Question: When I right-click a symbol and run the ReSharper command, ReSharper will often seem to spend most of its time searching resx files. The majority of the time during which the progress dialog is visible, the file names shown in that dialog are various .resx files in the solution.

Is ReSharper actually searching .resx files? Why would it do this, and why would it take so long? Can I alter this behavior?
---
Setup: ReSharper 8.2.0.2160 C# Edition. Visual Studio 2013 Premium.
What I've tried:
- <URL>-
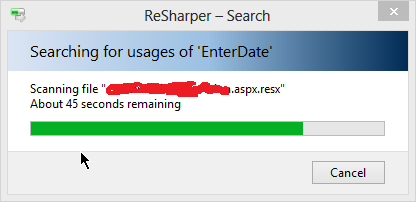
Answer: The answer to this is all due to ReSharper's underlying architecture. When processing files, ReSharper will build an abstract syntax tree, and each node in the tree can have one or more references to an element in the semantic model. In other words, the 'Foo' in the expression 'new Foo(42)' will have a reference to the semantic element describing the class called 'Foo'. Each file will have lots of references, as any usage of an element (variable, parameter, method, property, CSS class, HTML colour, file system path, and more) has one or more references to the declaration of that element.
These references are very powerful. They enable +Click navigation, by simply navigating to the target(s) of the reference. They can provide code completion by displaying the candidate targets that would satisfy a reference at the current location in code.
And of course, they also power Find Usages, by finding all references that target a particular element. But this requires working backwards, from the target to the reference. The brute force approach would require checking the target of every reference in every file, trying to find the target. This clearly wouldn't scale, and the data set is too big to cache.
To make Find Usages run in a sane timescale, ReSharper also maintains a word index, of all words used in all files (this also helps with normal Go To navigation). When you invoke Find Usages on a symbol (such as 'EnterDate' in the screenshot in the question), ReSharper uses the word index to narrow down the files it needs to search - it would look up 'EnterDate', and only use those files that include the word. Once it has a reduced subset of files to search, it needs to find any references that target the original element. To do this, it walks the syntax tree of each file in the subset. Each node is checked for references that match the name of the symbol we're looking for, e.g. 'EnterDate'. If it matches, the reference is resolved, and the target is checked to see if it matches the same element - the 'EnterDate' class, or property or whatever it actually was. If it does point to the expected target, it is added to the collection of usages, and gets displayed to the user.
(Things are slightly more complex than this, in that a reference might have multiple names, e.g. if you try and find usages on '[Pure]', ReSharper needs to find any usages of both 'Pure' or 'PureAttribute'. Fortunately, these alternative names are also stored in the word index, and used to help reduce the files to be searched. When checking the references, all of the alternative names are checked)
So, if you have a .resx file that contains the text 'EnterDate', it will be searched for a reference to the 'EnterDate' element you're looking for - ReSharper will walk the syntax tree of the .resx file, and check each reference to see if it matches 'EnterDate'.
We check all files, even if it seems obvious to the user that the target element can't possibly be used in that file, because we allow references to be cross language. That is, a VB file can reference a C# element, or a HTML file can reference a CSS element, or an XAML file reference a C# method element, and so on. So there is no filtering on "sensible" usage. For example, if 'EnterDate' is a class, you as a user can tell that it's not likely to be in a .resx file, but ReSharper has no way of knowing that. After all, it's perfectly fine to use a class name in the 'type' attribute of a web.config file, or as a parameter to 'typeof' in a VB file. Or a plugin could add a reference provider that allows for usages of typenames in .resx files. So, we keep things simple and search all candidate references, even though it might look odd in the progress dialog.